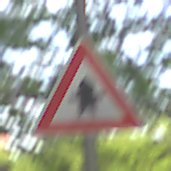
Verkehrszeichen: Vorfahrt
Umgebung: Outdoor, RoadRail
Tageszeit: MorningAfternoon
Wetter: Clear
Licht: Natural
Jahreszeit: NotSpecified
Kontrast: LowContrast